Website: walmart
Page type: cart
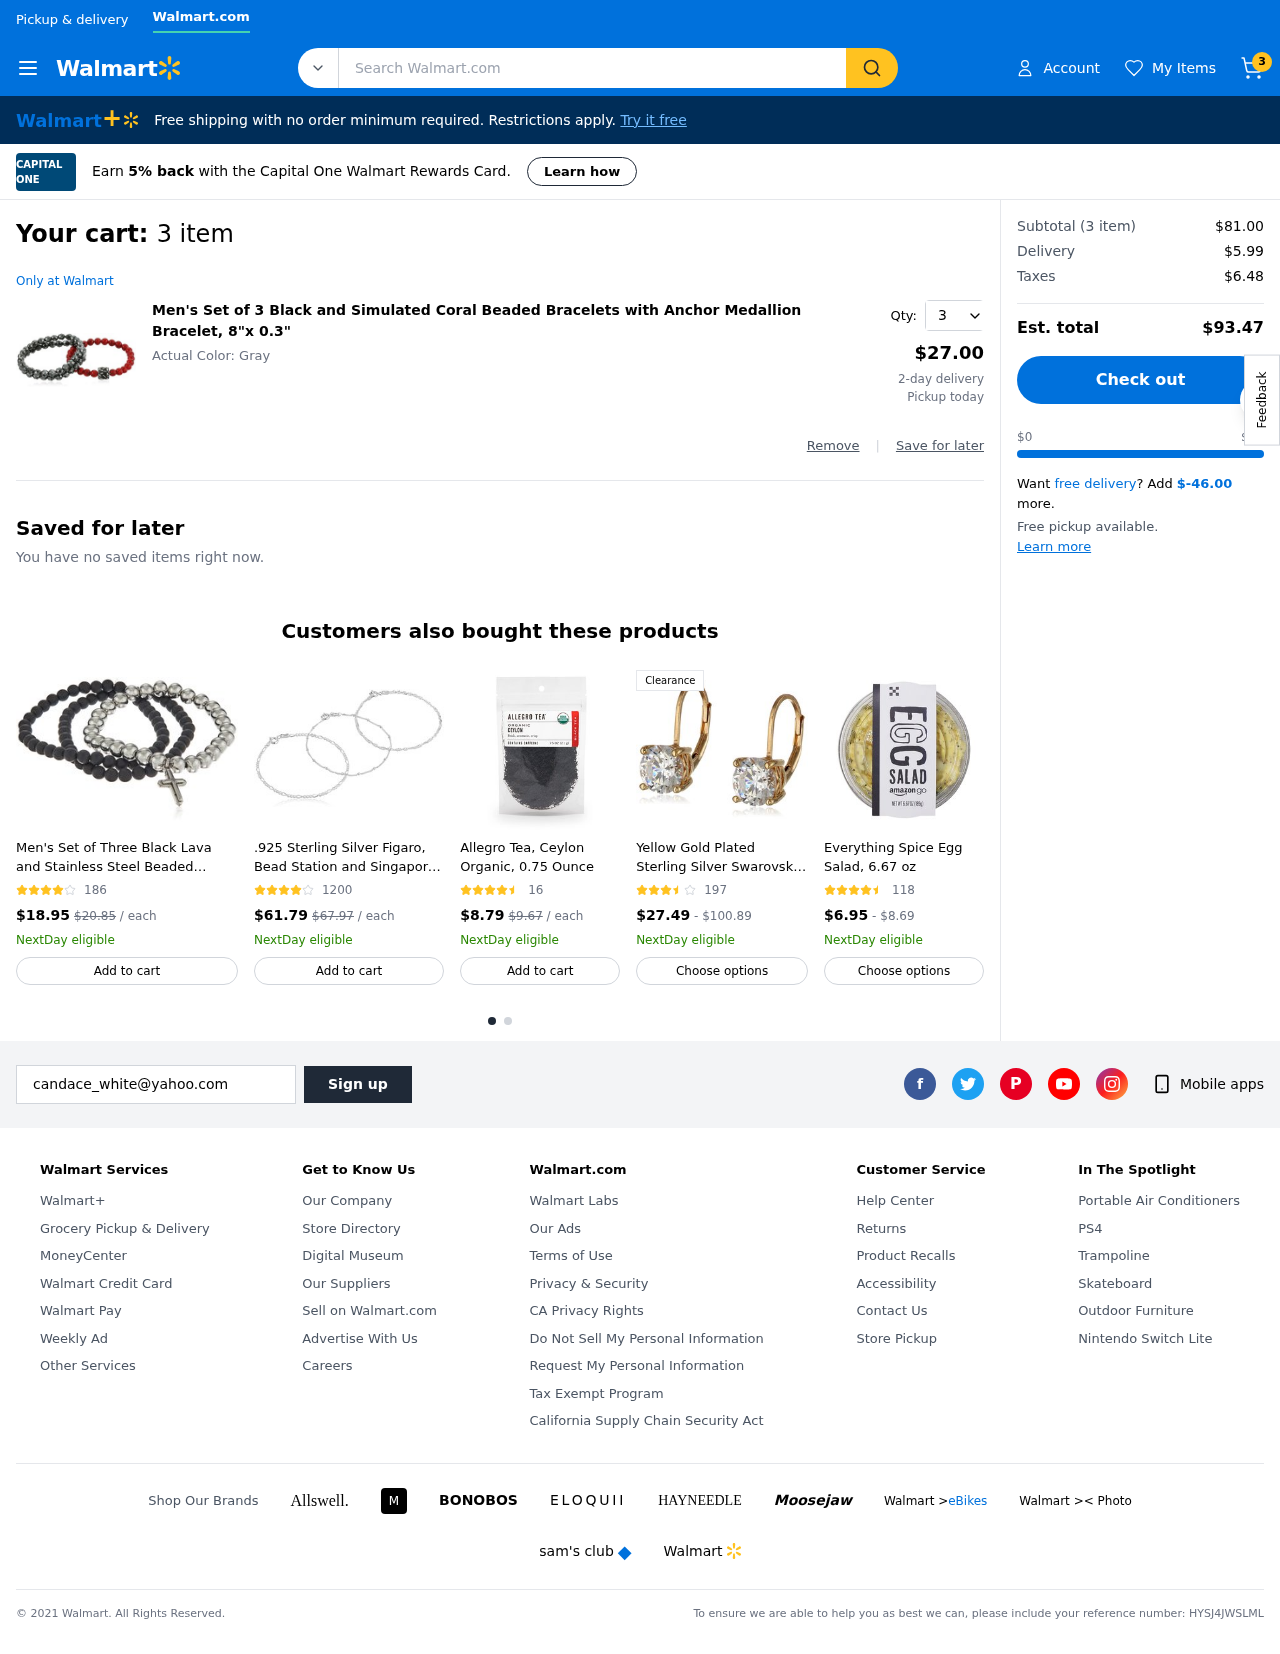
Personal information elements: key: PII_EMAIL
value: candace_white@yahoo.com
Product elements: key: PRODUCT1_NAME
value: Men's Set of 3 Black and Simulated Coral Beaded Bracelets with Anchor Medallion Bracelet, 8"x 0.3"
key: PRODUCT1_PRICE
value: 27
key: PRODUCT1_QUANTITY
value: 3
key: PRODUCT2_NAME
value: Men's Set of Three Black Lava and Stainless Steel Beaded Stretch with Cross Charm Bracelets
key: PRODUCT2_NUM_RATINGS
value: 186
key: PRODUCT2_PRICE
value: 18.95
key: PRODUCT3_NAME
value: .925 Sterling Silver Figaro, Bead Station and Singapore Chain Bracelet Set size 7
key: PRODUCT3_NUM_RATINGS
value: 1200
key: PRODUCT3_PRICE
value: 61.79
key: PRODUCT4_NAME
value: Allegro Tea, Ceylon Organic, 0.75 Ounce
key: PRODUCT4_NUM_RATINGS
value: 16
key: PRODUCT4_PRICE
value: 8.79
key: PRODUCT5_NAME
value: Yellow Gold Plated Sterling Silver Swarovski Zirconia Lever Back Earrings
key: PRODUCT5_NUM_RATINGS
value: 197
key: PRODUCT5_PRICE
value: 27.49
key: PRODUCT6_NAME
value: Everything Spice Egg Salad, 6.67 oz
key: PRODUCT6_NUM_RATINGS
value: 118
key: PRODUCT6_PRICE
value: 6.95
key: PRODUCT2_ORIGINAL_PRICE
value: $20.85
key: PRODUCT3_ORIGINAL_PRICE
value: $67.97
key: PRODUCT4_ORIGINAL_PRICE
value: $9.67
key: PRODUCT5_PRICE_MAX
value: $100.89
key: PRODUCT6_PRICE_MAX
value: $8.69
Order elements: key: ORDER_NUM_ITEMS
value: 3
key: ORDER_NUM_ITEMS
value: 3 item
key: ORDER_SUBTOTAL
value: $81.00
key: ORDER_SHIPPING_COST
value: $5.99
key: ORDER_TAX
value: $6.48
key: ORDER_TOTAL
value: $93.47
Search elements: key: HEADER_SEARCH
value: Search Walmart.com